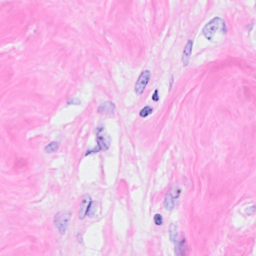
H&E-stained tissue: Breast